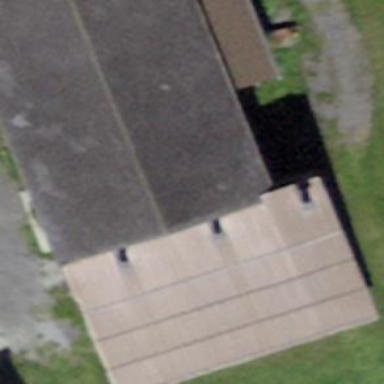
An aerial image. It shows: Farm auxiliary building with gabled roof.